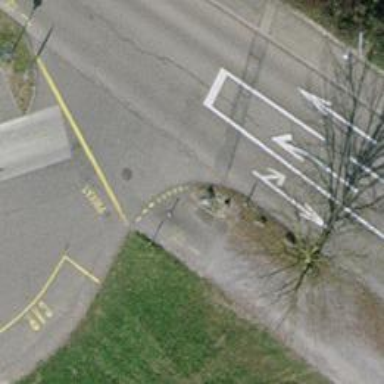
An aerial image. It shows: Bollard.